Question: I have used <URL> to apply corner radius to 'UIImage' in 'Quartz'. It works fine like I predicted.
However the corners area outside of the image are not transparent but somewhat colored in white:

The image above shows top left corner of processed image that is opaque and not transparent.
I want cropped-out edges to be totally transparent. How can I achieve this?
If I want to do this with 'UIImageView' I would already done this. So please keep in mind that I want to do this with 'Quartz' on 'UIImage' object not 'UIImageView'.
The problem is actually not in the drawing code but rather in writing that image to the file system. I've saved image as JPEG an not as PNG. That's why corners were not transparent cos JPEG does not have alpha filter.
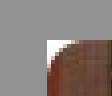
Answer: The problem is actually not in the drawing code but rather in writing that image to the file system. I've saved image as JPEG an not as PNG. That's why corners were not transparent cos JPEG does not have alpha filter.
Just replaced this line of code:
'''
[UIImageJPEGRepresentation(image, 0.75) writeToFile:path atomically:YES];
'''
... with this one:
'''
[UIImagePNGRepresentation(image) writeToFile:path atomically:YES];
'''